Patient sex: M
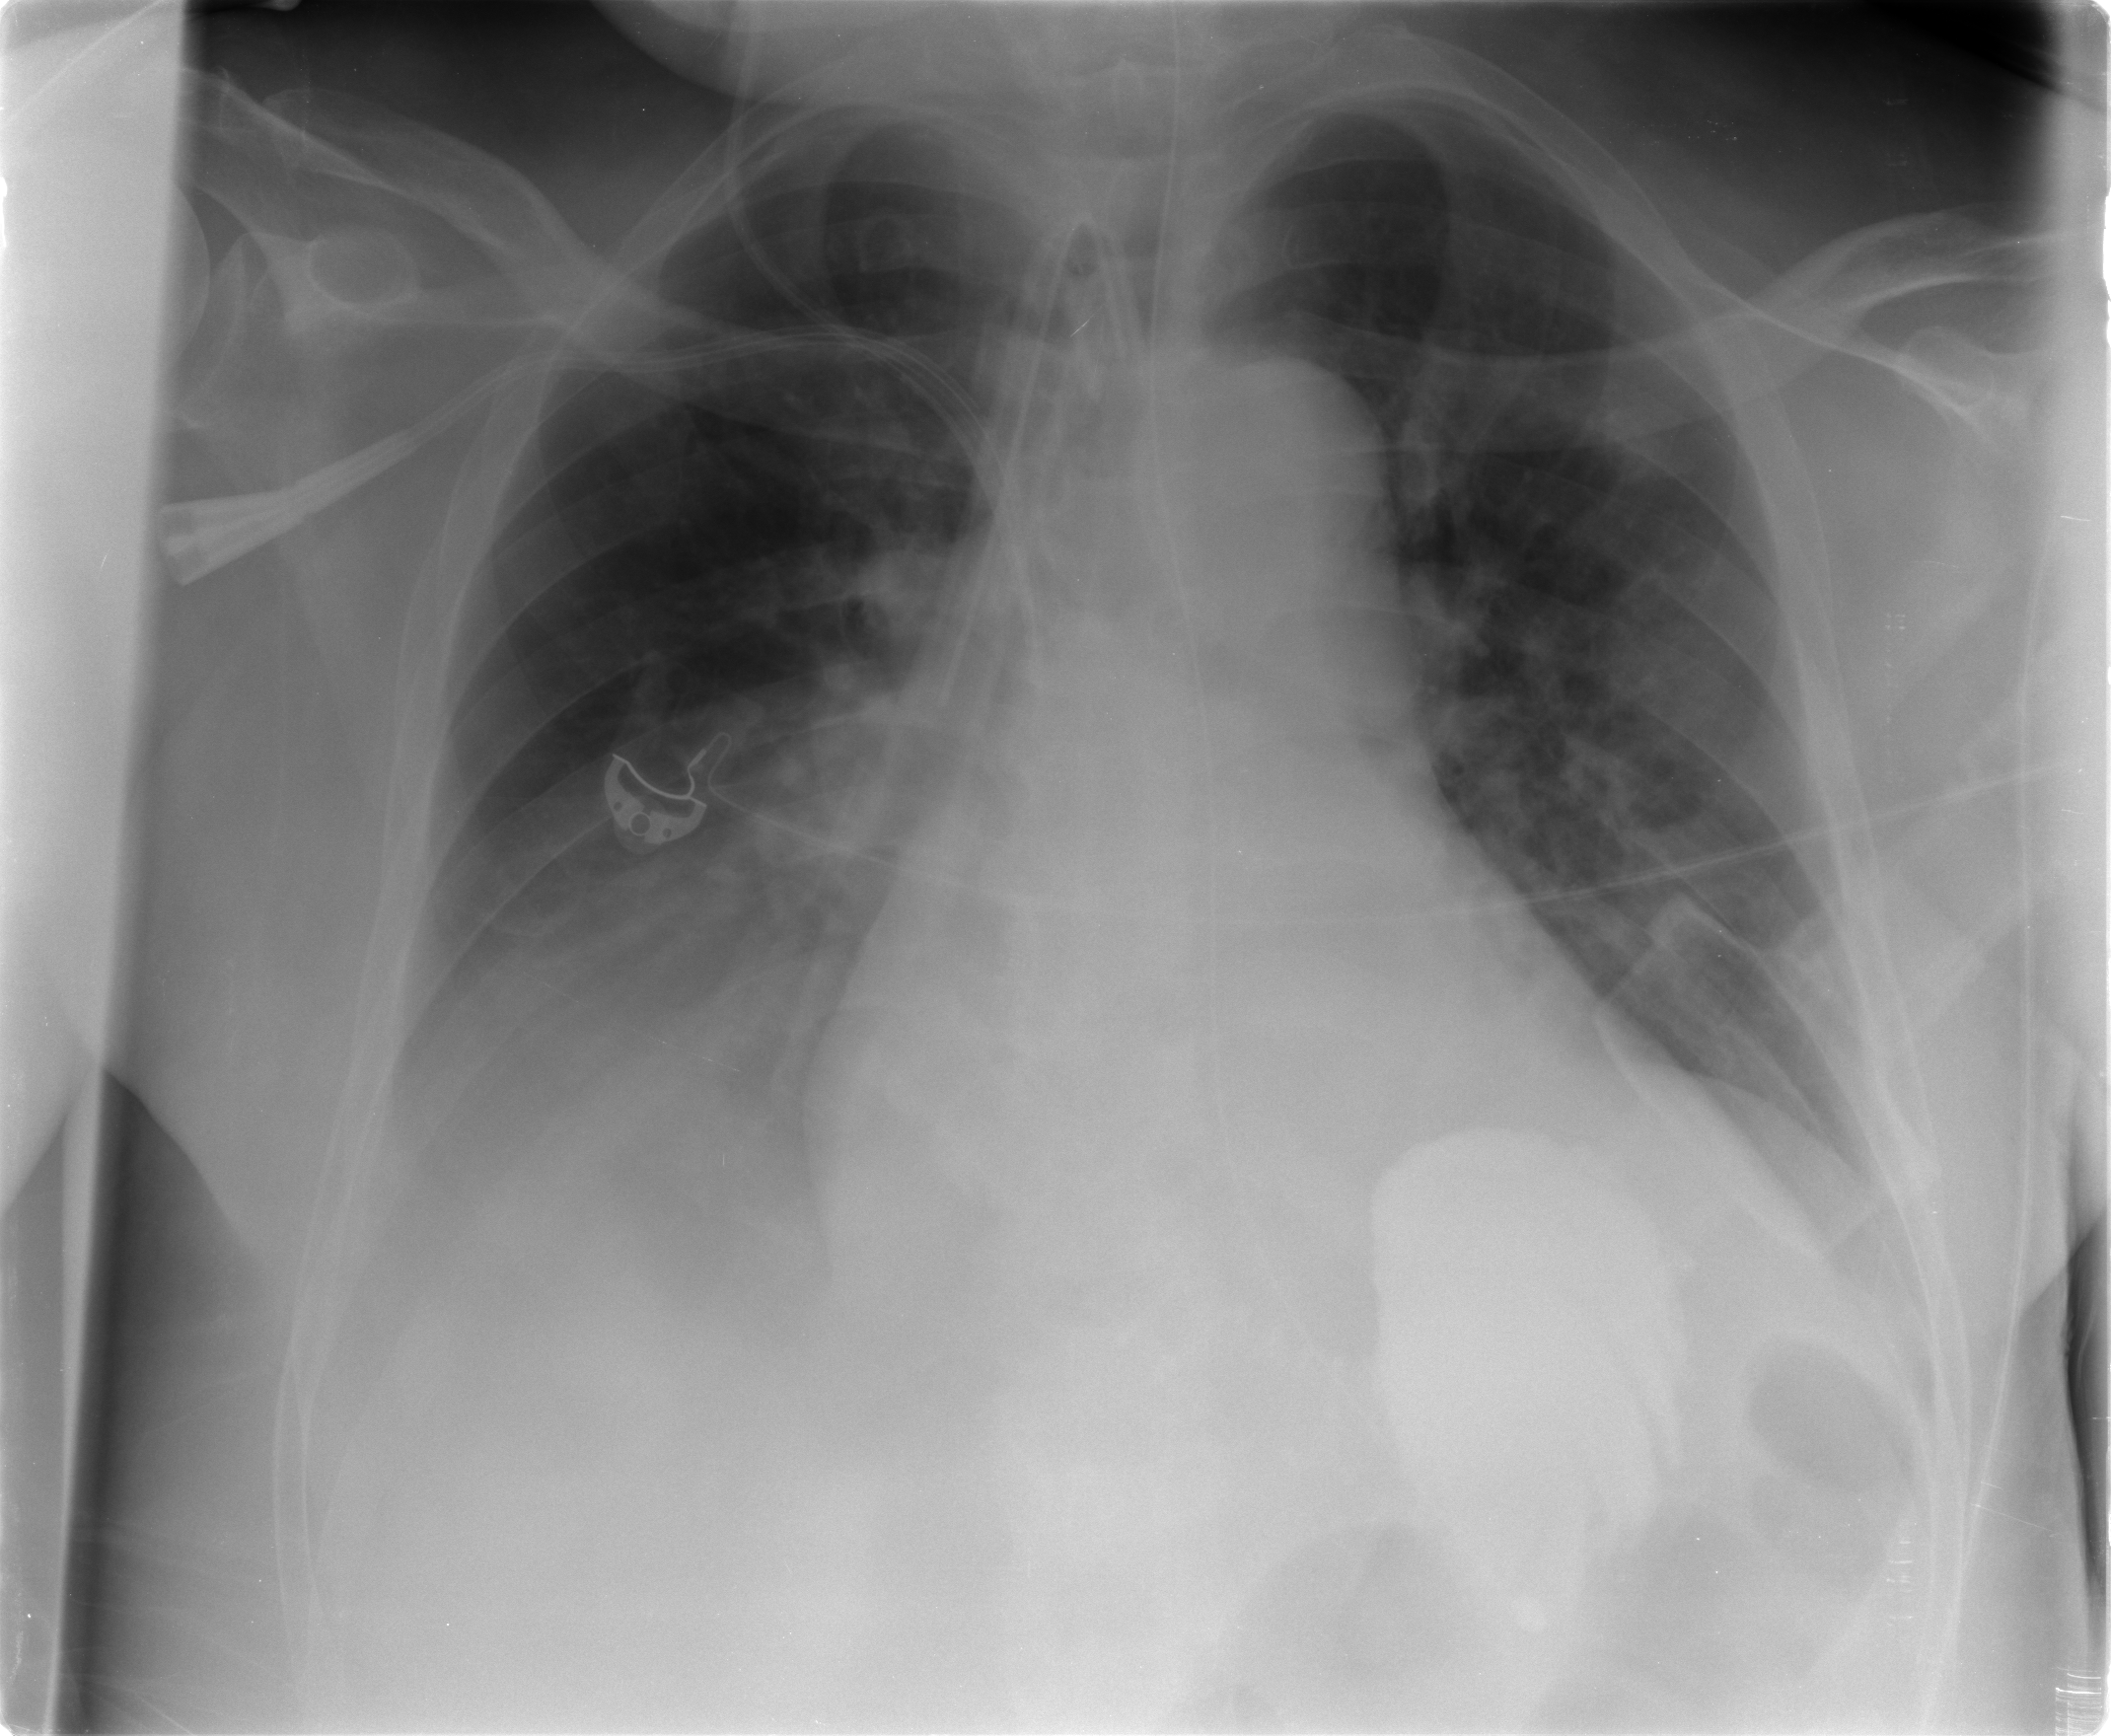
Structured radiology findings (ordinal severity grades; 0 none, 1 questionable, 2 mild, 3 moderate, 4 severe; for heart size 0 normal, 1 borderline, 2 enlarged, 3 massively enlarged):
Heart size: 2
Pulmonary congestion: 2
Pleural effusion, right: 3
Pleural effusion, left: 0
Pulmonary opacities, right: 2
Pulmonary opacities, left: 1
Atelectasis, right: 2
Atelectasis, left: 1